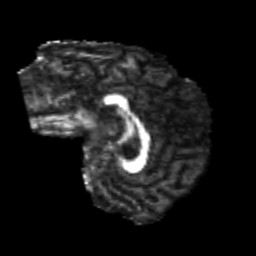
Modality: FA
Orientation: sagittal
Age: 24
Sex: male
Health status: healthy
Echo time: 0.074 s